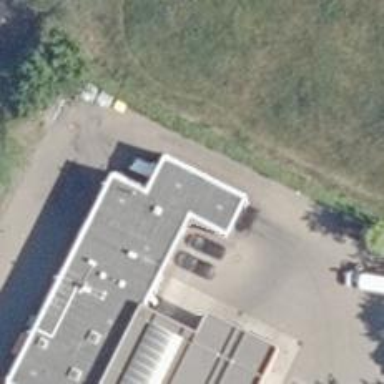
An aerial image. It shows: Car wash facility.